Interaction volume radius: 10 \u00c5
Interaction volume height: 15 \u00c5
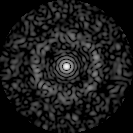
Disorder parameter: 0.8581